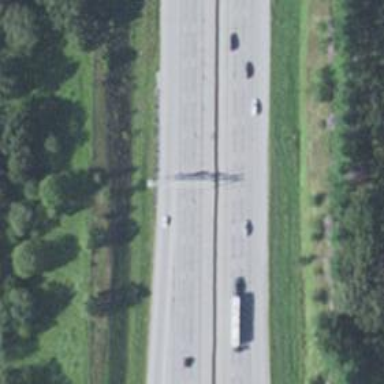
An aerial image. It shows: View of motorway.